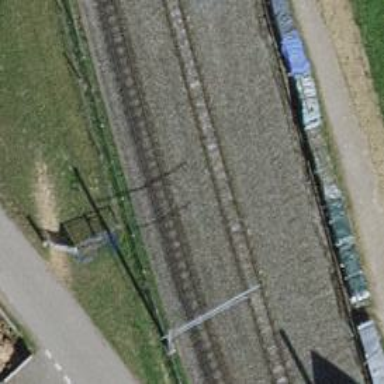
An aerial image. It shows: Narrow-gauge railway siding with electrified contact lines.